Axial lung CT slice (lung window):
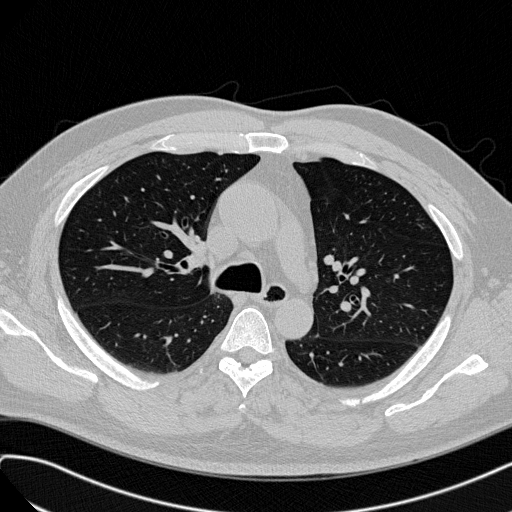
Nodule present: no